Interaction volume radius: 5 \u00c5
Interaction volume height: 10 \u00c5
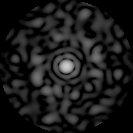
Disorder parameter: 0.8172